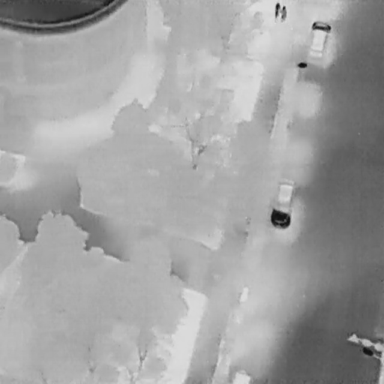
There are five objects shown in the infrared image, including three Cars, and two People.